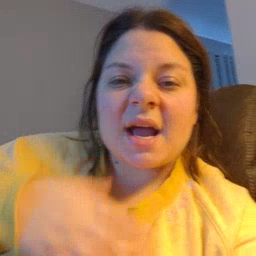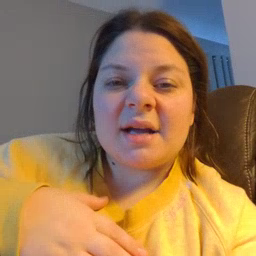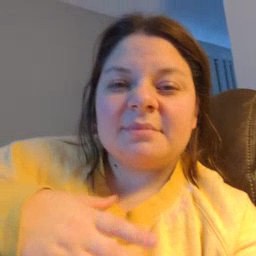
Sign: sad